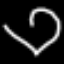
Label: squiggle